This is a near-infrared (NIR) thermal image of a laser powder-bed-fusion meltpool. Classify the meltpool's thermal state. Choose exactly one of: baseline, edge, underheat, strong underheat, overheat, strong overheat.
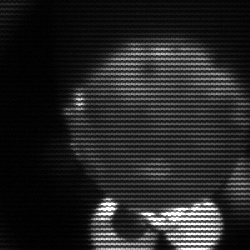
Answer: edge